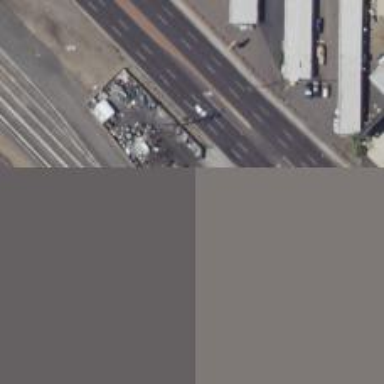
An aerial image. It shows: Scrap yard located in industrial area.